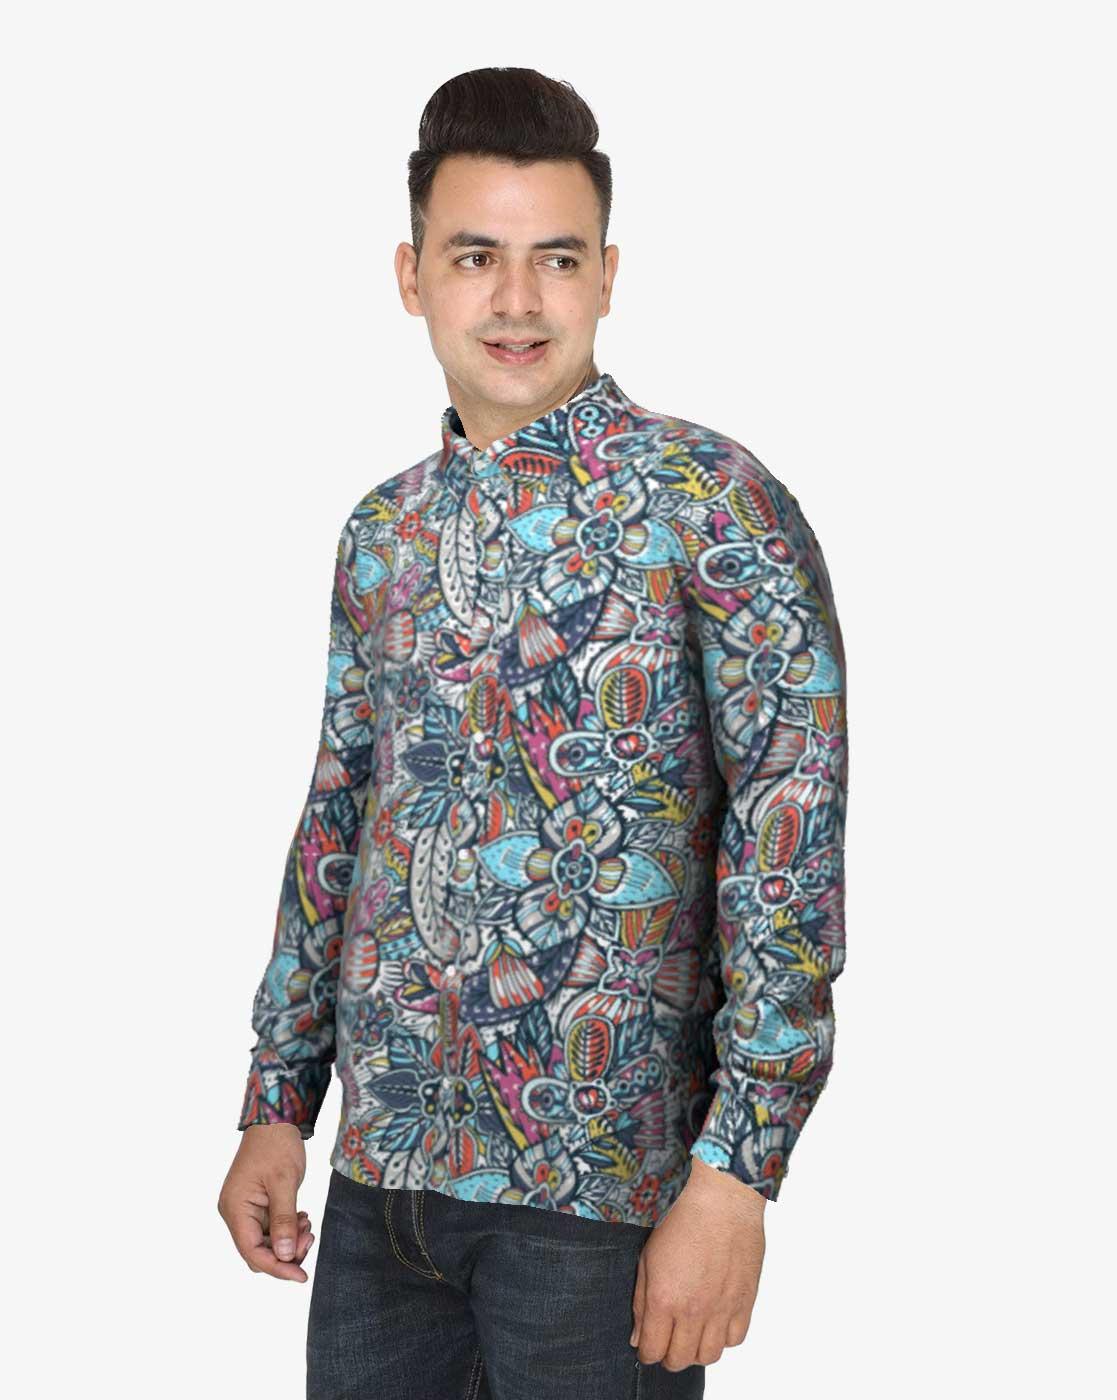
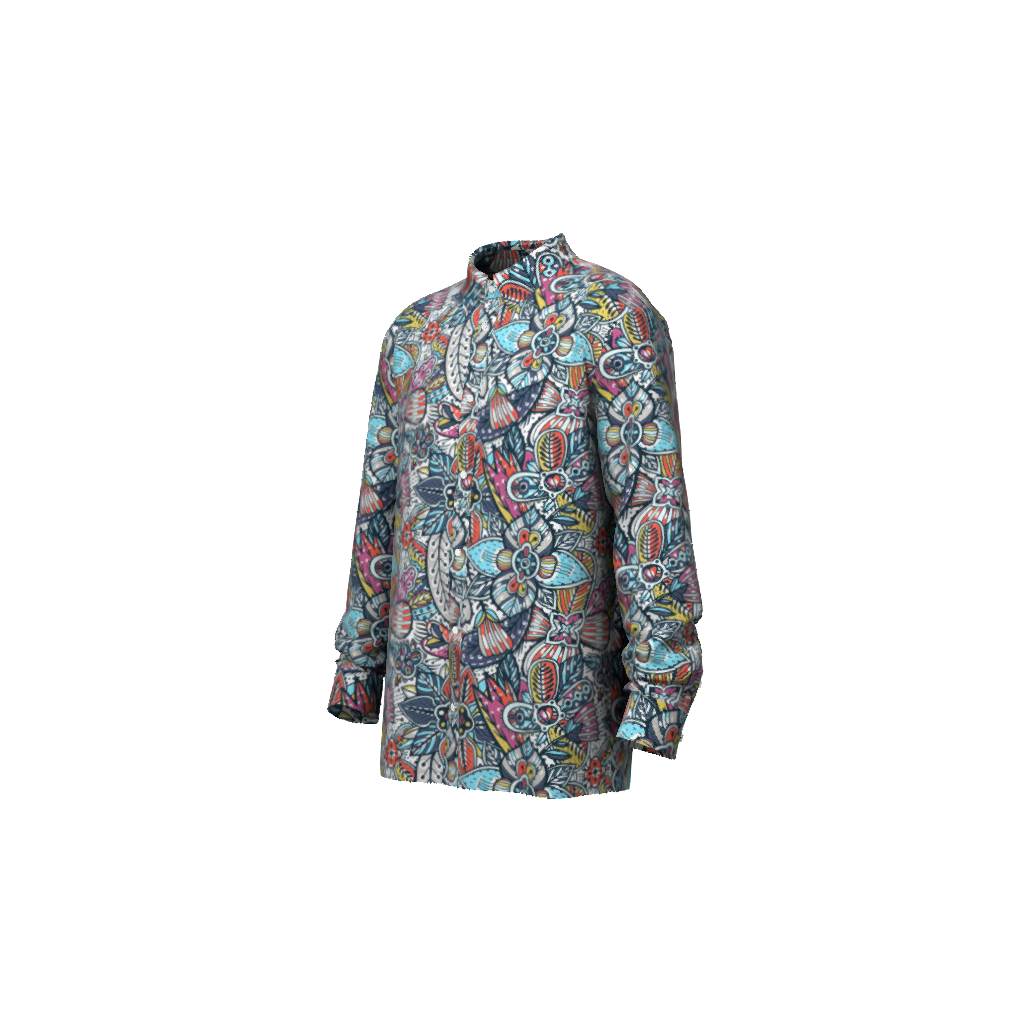
Clothing description: multi paisley button up tee